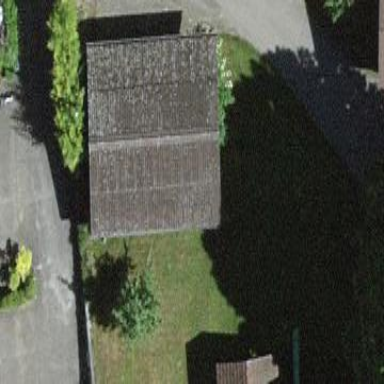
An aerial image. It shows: Shed building.